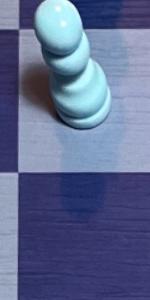
Label: Empty